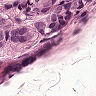
Metastatic tissue present: yes